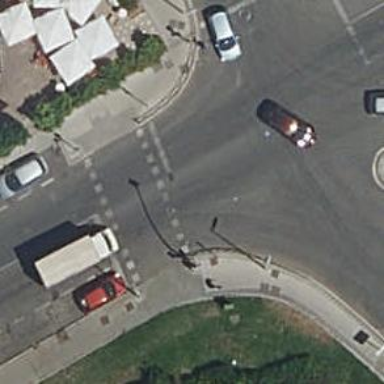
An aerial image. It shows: Road with traffic signals at crossing.